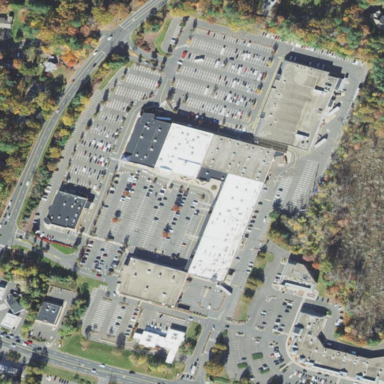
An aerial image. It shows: Retail area.